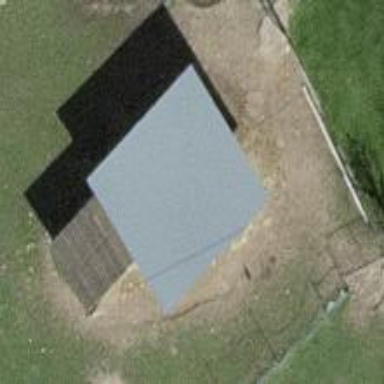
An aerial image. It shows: Shed.